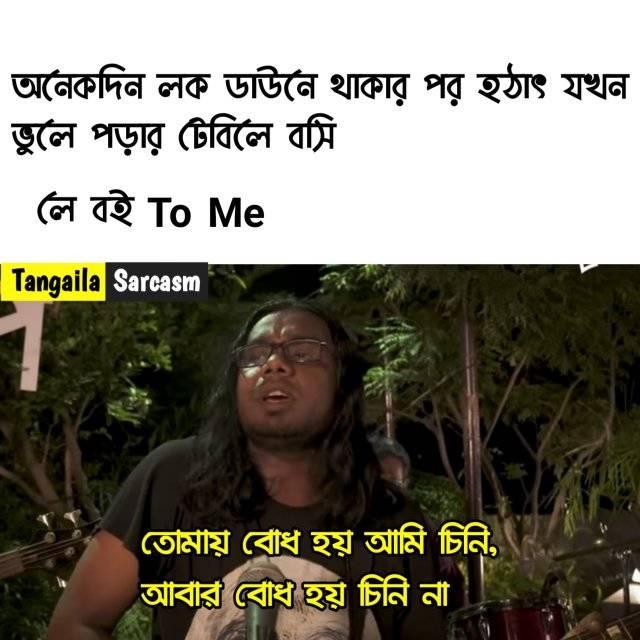
Caption: অনেকদিন লক ডাউনের থাকার পর যখন ভুলে পড়ার টেবিলে বসি   লে বই  To Me  তোমায় বোধ হয় আমি চিনি, আবার বোধ হয় চিনি না
Label: non-hate